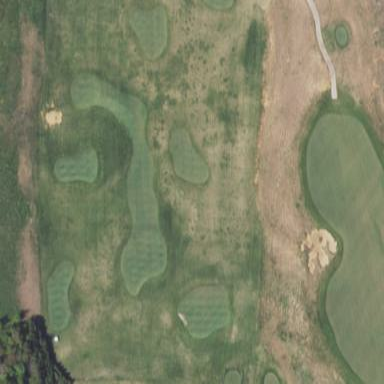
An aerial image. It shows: Golf fairway surrounded by grass.